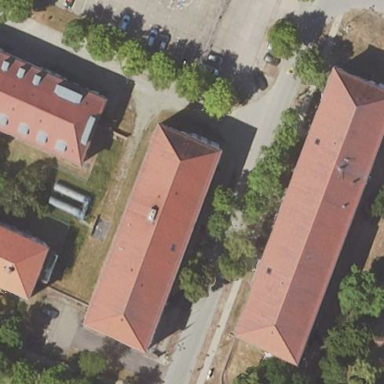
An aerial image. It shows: Office building.